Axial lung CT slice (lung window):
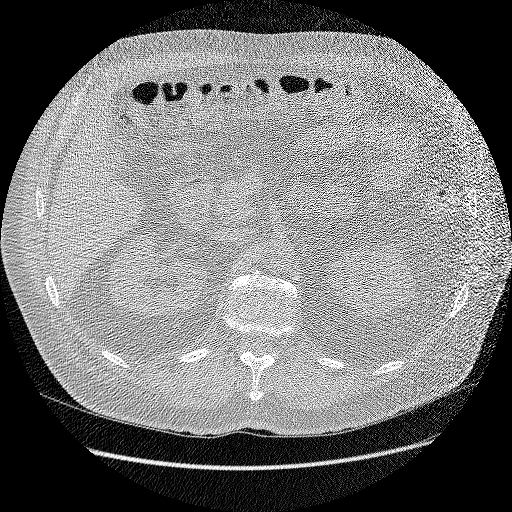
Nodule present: no